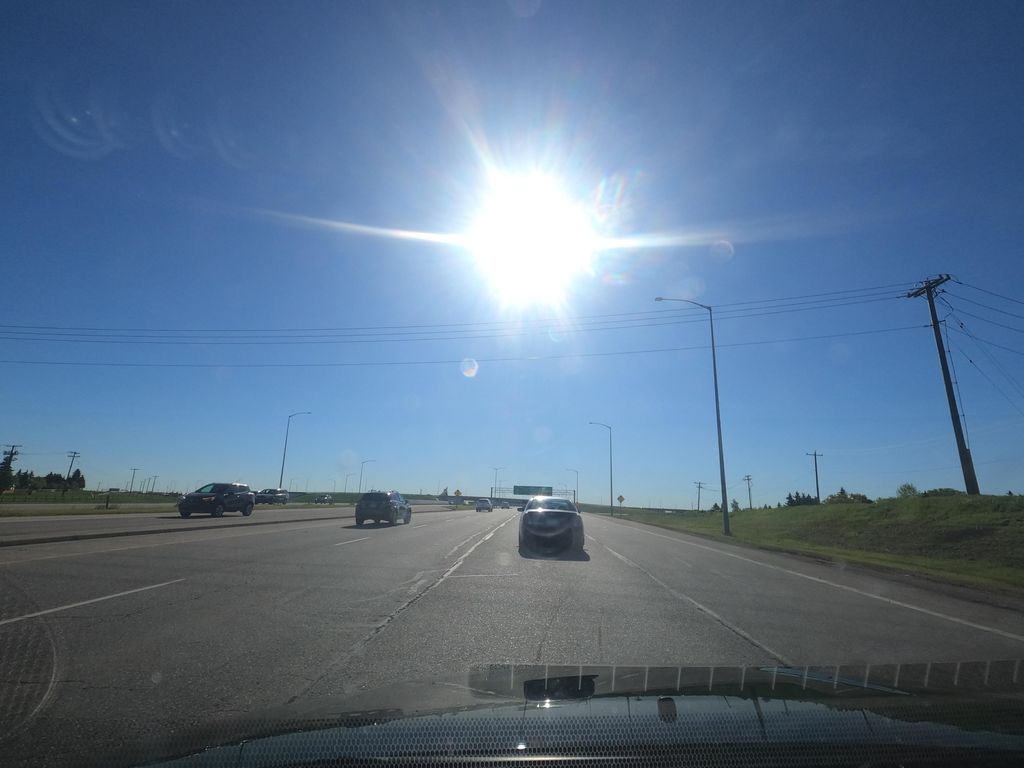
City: calgary